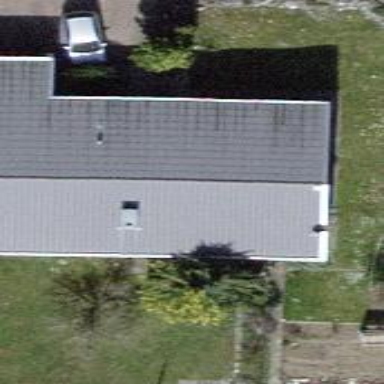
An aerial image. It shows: Simple house.